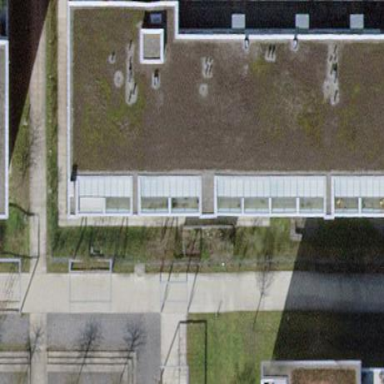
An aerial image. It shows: Building with flat roof.